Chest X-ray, AP view. Patient: 57 years old, sex M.
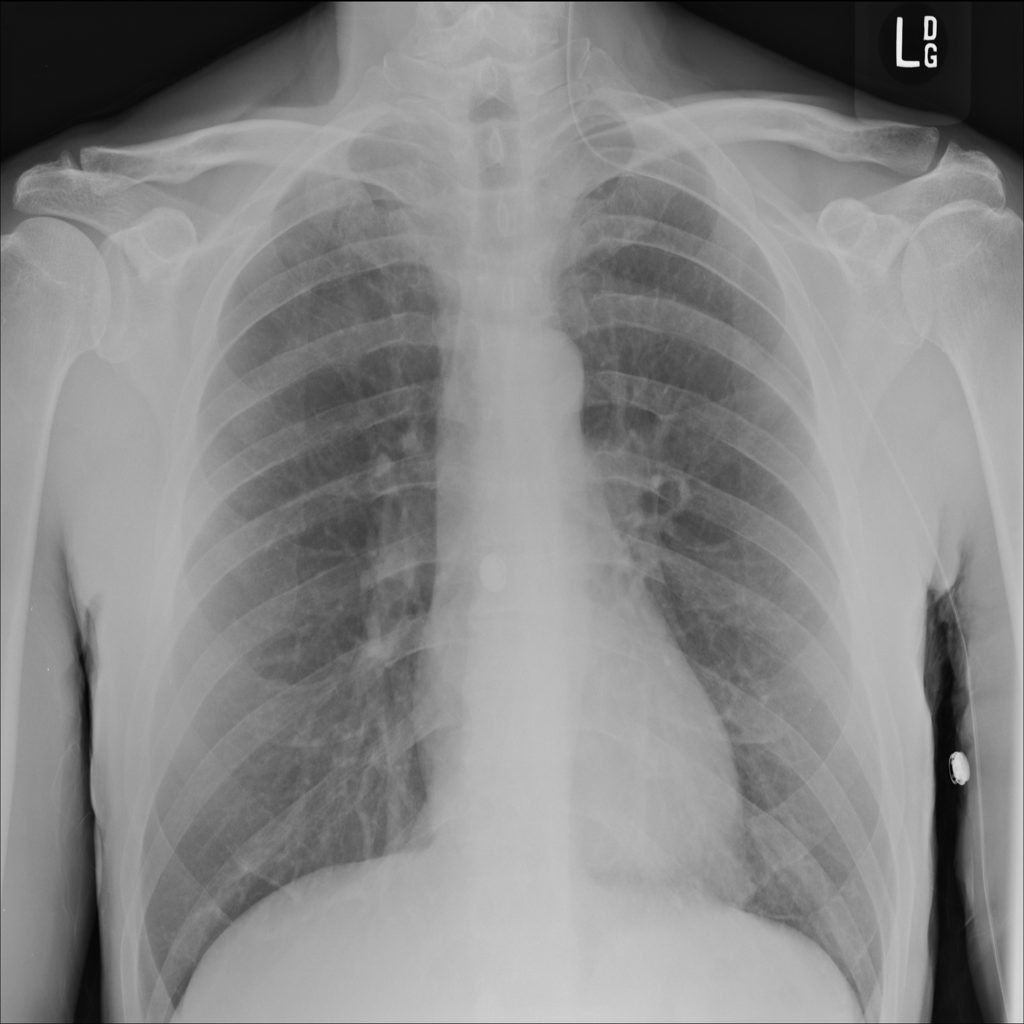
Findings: No Finding